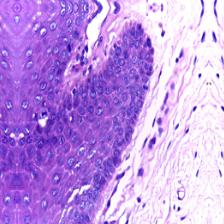
Diagnosis: Normal